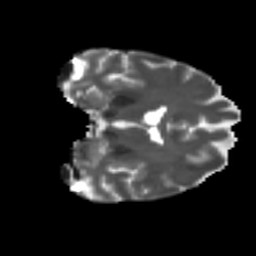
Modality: T2w
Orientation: coronal
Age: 34
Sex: female
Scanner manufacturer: ge
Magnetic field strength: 3 T
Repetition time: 7.8 s
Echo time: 0.0606 s